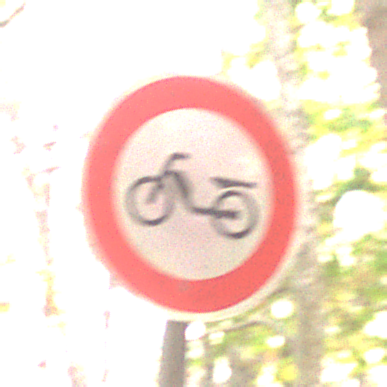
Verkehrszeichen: VerbotMofas
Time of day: MorningAfternoon
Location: Outdoor (Nature)
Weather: Overcast
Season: Autumn
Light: Natural